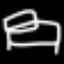
Label: bed